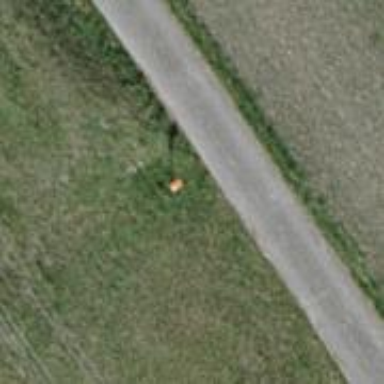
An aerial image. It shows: Pole supporting roof covering pipeline marker.